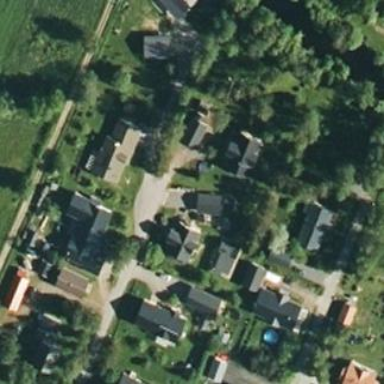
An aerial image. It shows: Residential area.